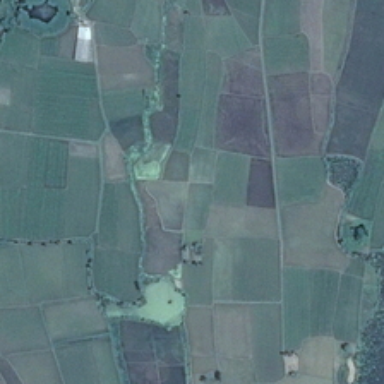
Many pieces of green farmlands are together .